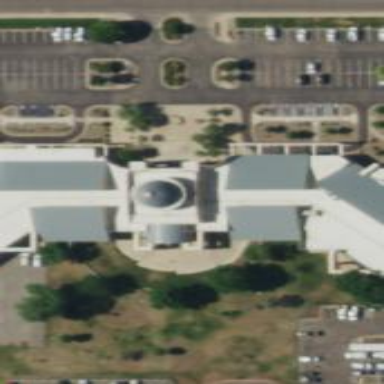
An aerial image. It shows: Government office building.